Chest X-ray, PA view. Patient: 28 years old, sex M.
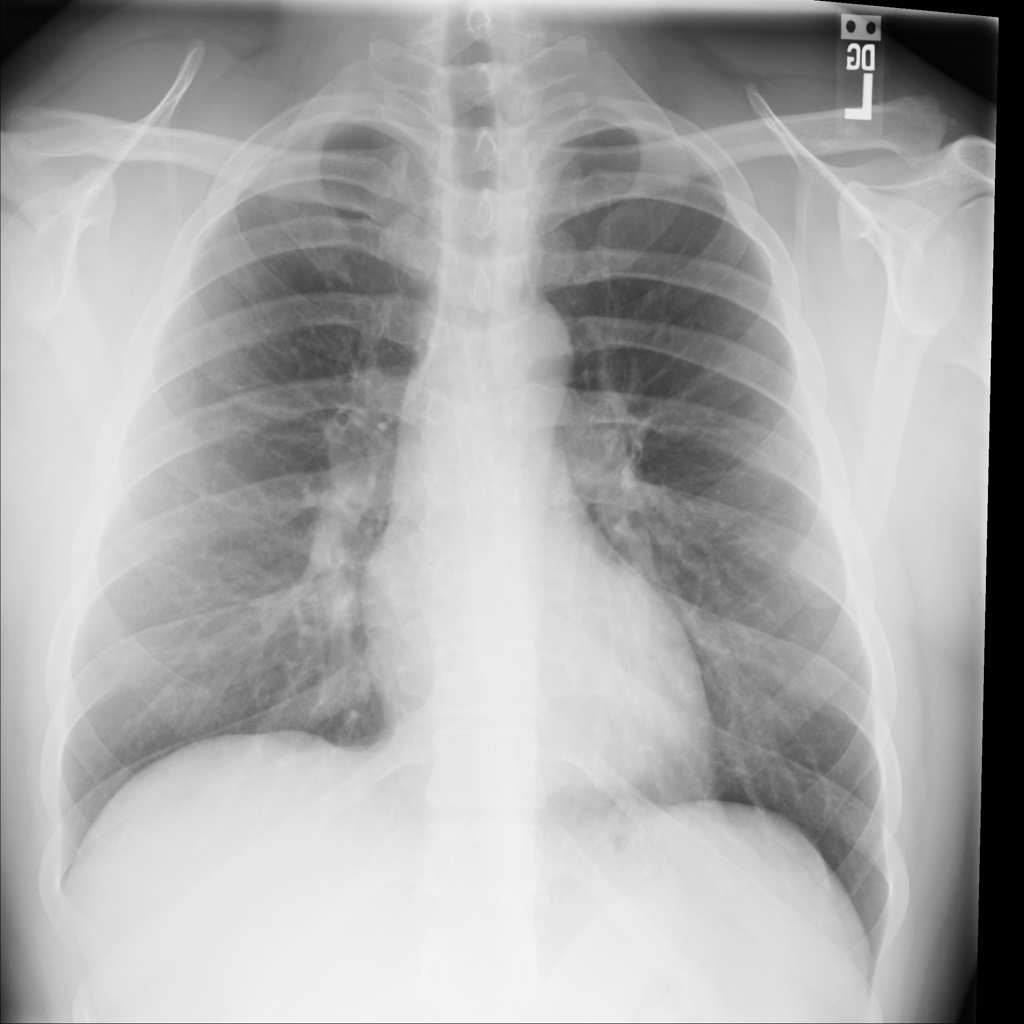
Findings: No Finding